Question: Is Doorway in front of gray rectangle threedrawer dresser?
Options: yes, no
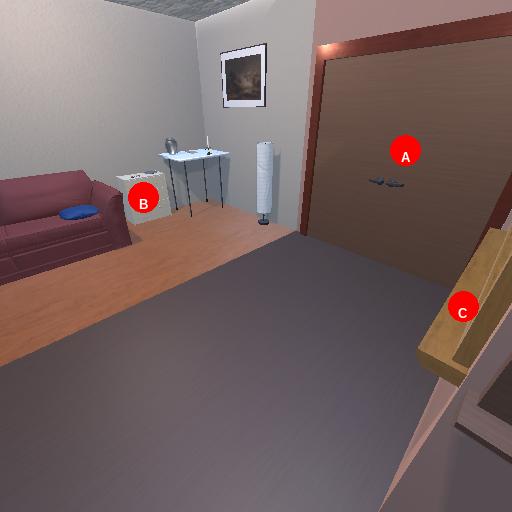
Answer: yes